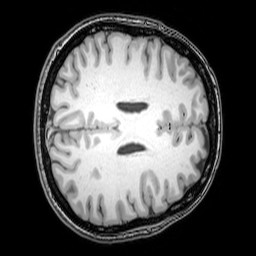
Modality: T1w
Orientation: axial
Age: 25
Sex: female
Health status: healthy
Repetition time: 0.081 s
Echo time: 0.037 s